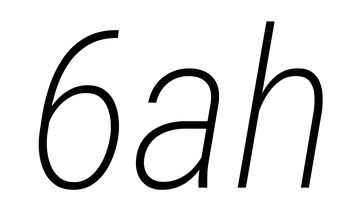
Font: Roboto-Italic_Condensed_ExtraLight_Italic